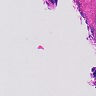
Metastatic tissue present: no